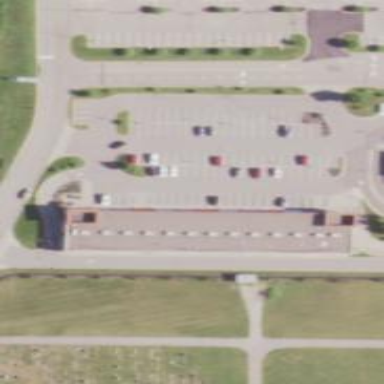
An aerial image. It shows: Fitness center located in leisure land.